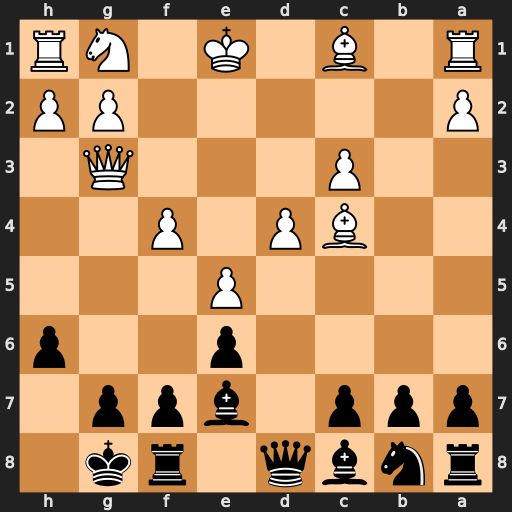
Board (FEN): rnbq1rk1/ppp1bpp1/4p2p/4P3/2BP1P2/2P3Q1/P5PP/R1B1K1NR
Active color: b
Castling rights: KQ
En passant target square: -
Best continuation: Bh4 Nf3 Bxg3+